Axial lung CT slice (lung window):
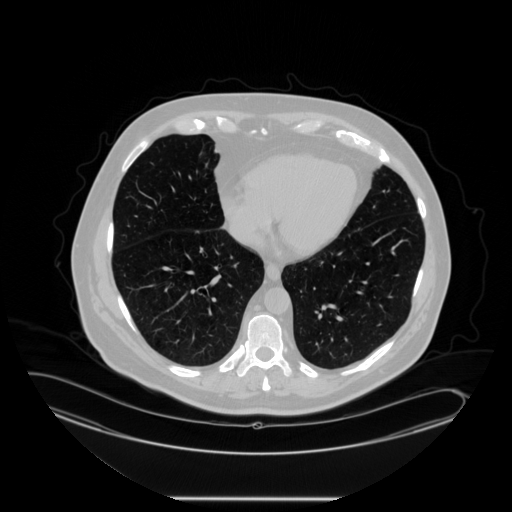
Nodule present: no